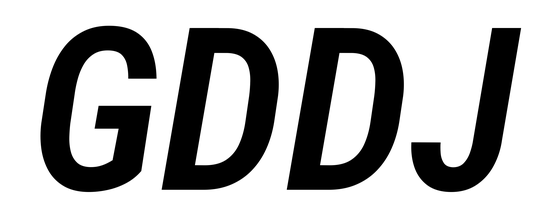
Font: Roboto-Italic_Condensed_SemiBold_Italic